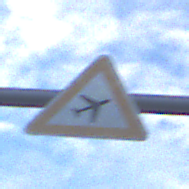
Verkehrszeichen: FlugbetriebLinks
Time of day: SunriseSunset
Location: Outdoor (Suburban)
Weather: PartlyCloudy
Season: NotSpecified
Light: Natural